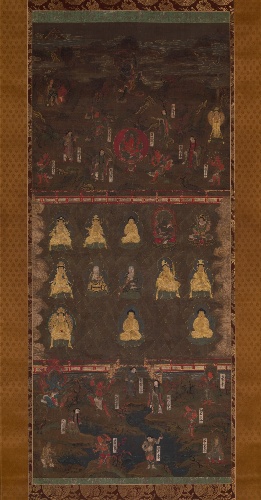
Title: 熊野曼茶羅図|Mandala of Kumano Shrine
Artist: Unidentified artist
Date: early 14th century
Object type: Hanging scroll
Classification: Paintings
Medium: Hanging scroll; ink, color, and gold on silk
Culture: Japan
Period: Nanbokuchō period (1336–92)
Dimensions: Image: 51 15/16 x 22 13/16 in. (131.9 x 57.9 cm)
Overall with mounting: 86 5/8 x 29 15/16 in. (220 x 76 cm)
Overall with knobs: 86 5/8 x 32 in. (220 x 81.3 cm)
Department: Asian Art
Credit line: Purchase, Gift of Dr. Mortimer D. Sackler, Theresa Sackler and Family, 2006
Accession year: 2006
Repository: Metropolitan Museum of Art, New York, NY
Tags: Bodhisattvas|Buddha|Deities|Shintō|Buddhism